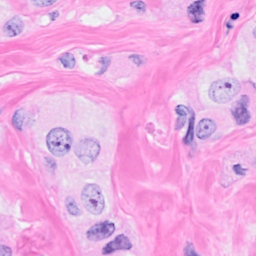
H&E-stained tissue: Breast